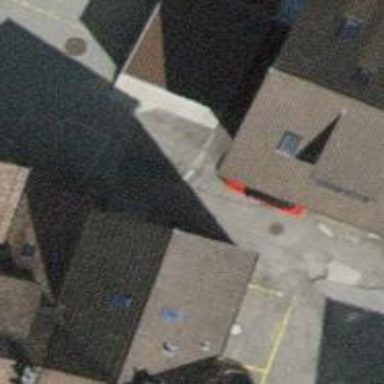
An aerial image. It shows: Driveway made of paving stones.